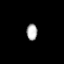
Tissue: prostate
Cell type: Fibroblasts
Senescence score: 0.7035
Nuclear area (px): 169
Mean DAPI intensity: 179.456